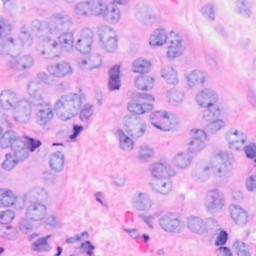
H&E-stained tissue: Breast